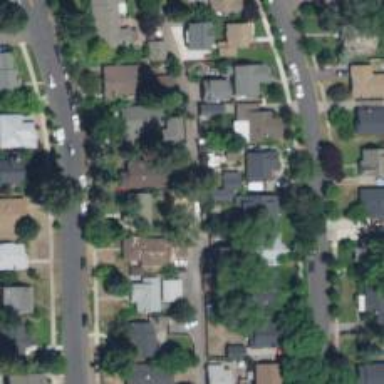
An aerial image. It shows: Alley classified as service road.